Question: I'm using tmux + vim. Unlike vim split window, whenever I move focus to a different pane in tmux, the line highlight does not turn off like the following picture.

The red lines are the cursor lines and I moved the focus to the bottom tmux pane but the top pane vim cursor line still has highlight.
I would like to turn off the cursor line highlight when I leave the pane in tmux and only have highlight line for the current tmux pane.
Does anyone know how to do that?
My vim setting for the line highlight is
'''
""""""""""""""""""""""""""""""""""""
" Cursor line highlight
hi CursorLine cterm=NONE ctermbg=darkred guibg=darkred
hi CursorColumn cterm=NONE ctermbg=darkred guibg=darkred
" hlight current line current window only
augroup CursorLine
au!
au VimEnter,WinEnter,BufWinEnter * setlocal cursorline
au WinLeave * setlocal nocursorline
augroup END
""""""""""""""""""""""""""""""""""""
'''
====== EDIT 1 ======
'''
au VimEnter,WinEnter,BufWinEnter,FocusGained,CmdwinEnter * setlocal cursorline
au WinLeave,FocusLost,CmdwinLeave * setlocal nocursorline
'''
Also doesn't work.
====================
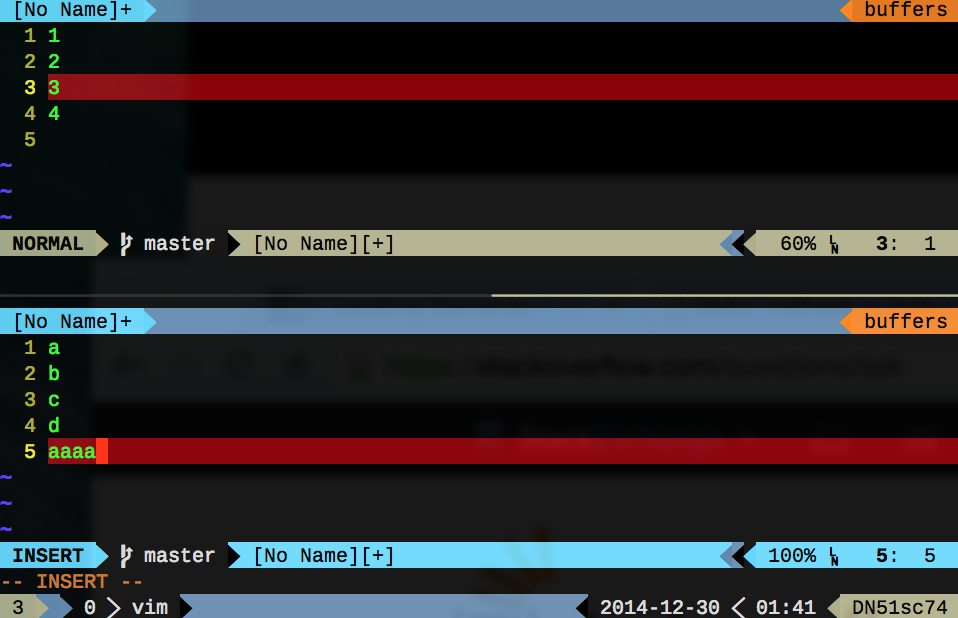
Answer: If you're using iTerm2 you can use <URL>.
The <URL>.
Starting from tmux 1.9a you'll need to :
- 'set -g focus-events on'- 'let g:vitality_tmux_can_focus = 1'
Then
'''
au VimEnter,WinEnter,BufWinEnter,FocusGained,CmdwinEnter * setlocal cursorline
au WinLeave,FocusLost,CmdwinLeave * setlocal nocursorline
'''
should work as expected